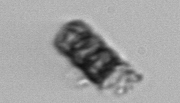
Label: Paralia_sulcata